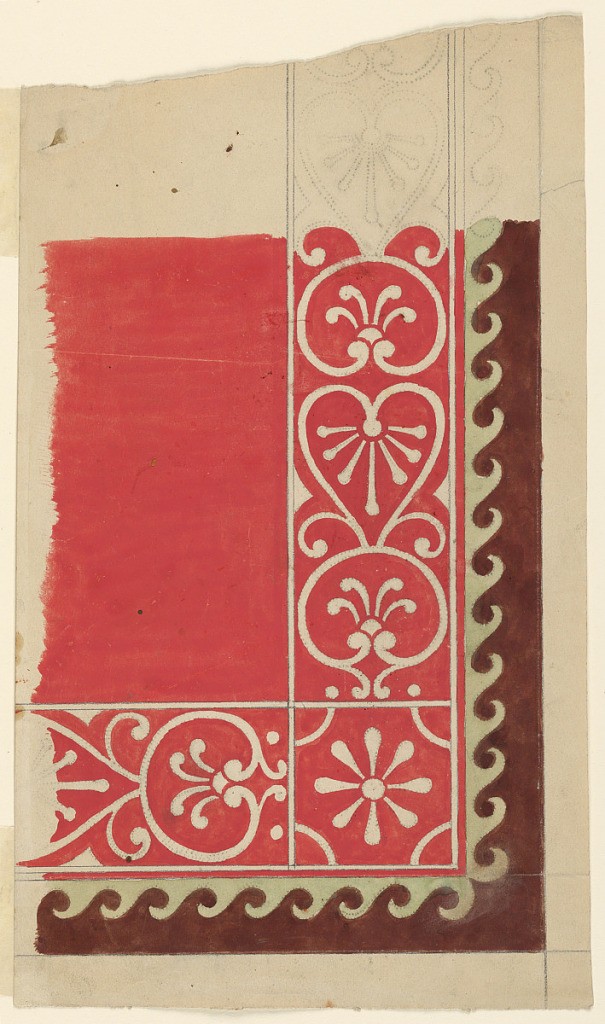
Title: Design for a Woven or Embroidered Textile
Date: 1825–1850
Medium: Pounced, graphite, brush and slight greenish watercolor, brush and red-brown paint on paper
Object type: Drawing
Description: Recto: A right bottom corner is shown. A red field shows stripes at the edges which are decorated with rows of motifs: a heart palmette standing puon a circumscribed palmette. A square containing a rosette is in the corner. Outside, a border with curbs.